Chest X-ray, AP view. Patient: 33 years old, sex F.
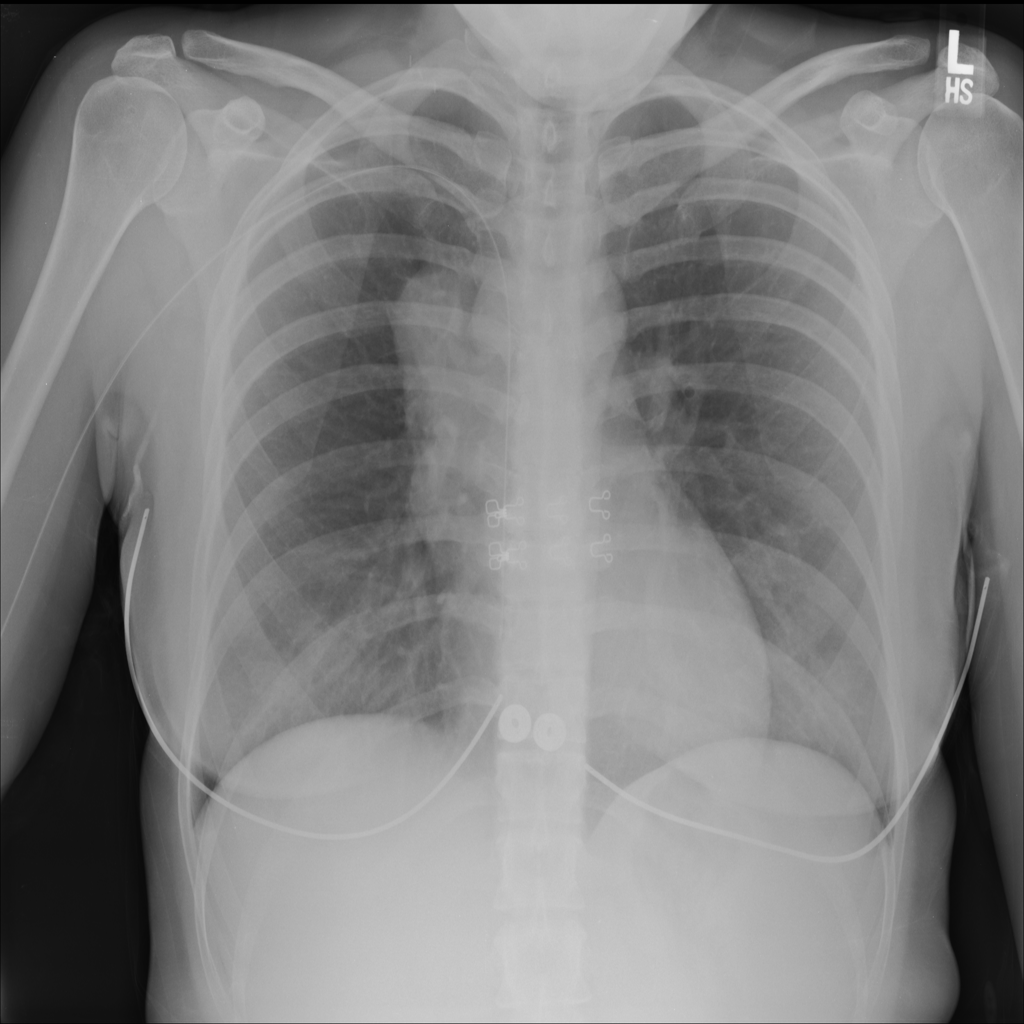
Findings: No Finding